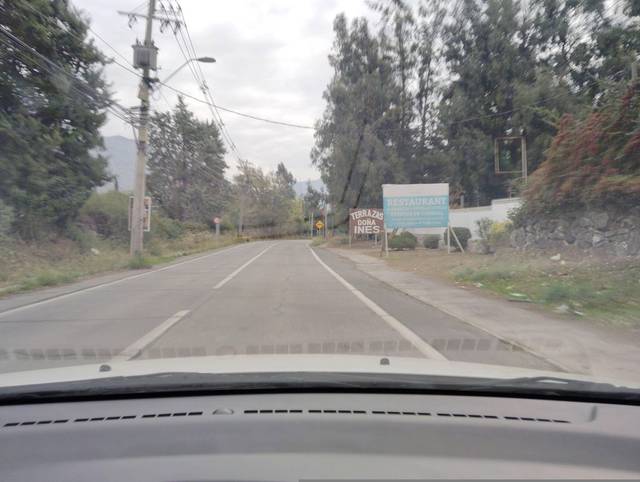
Region: Chile
Coordinates: -33.592, -70.379